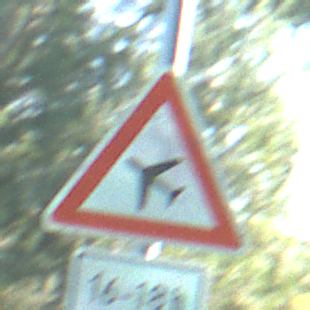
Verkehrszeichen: FlugbetriebRechts
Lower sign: ZeitangabenOhneBeschraenkungAufWochentage1
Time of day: MorningAfternoon
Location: Outdoor (Nature)
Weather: Clear
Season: NotSpecified
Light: Natural